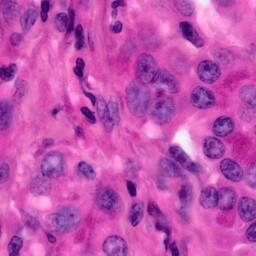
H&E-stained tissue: Pancreatic